Aerial crown-view tile of a tropical tree (Barro Colorado Island, Panama), acquired 20241014:
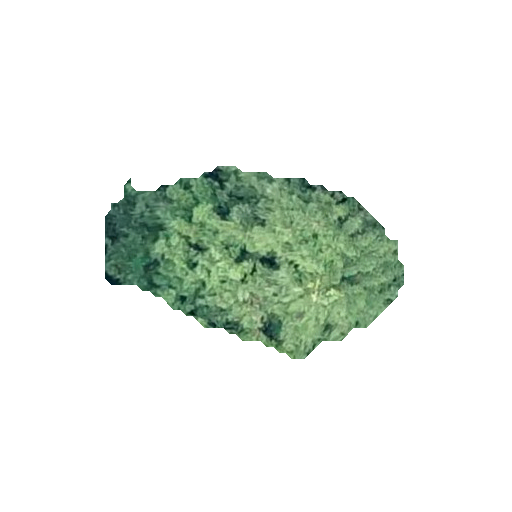
Species: Quararibea stenophylla
GBIF accepted scientific name: Quararibea stenophylla
Crown area: 60.677 m²